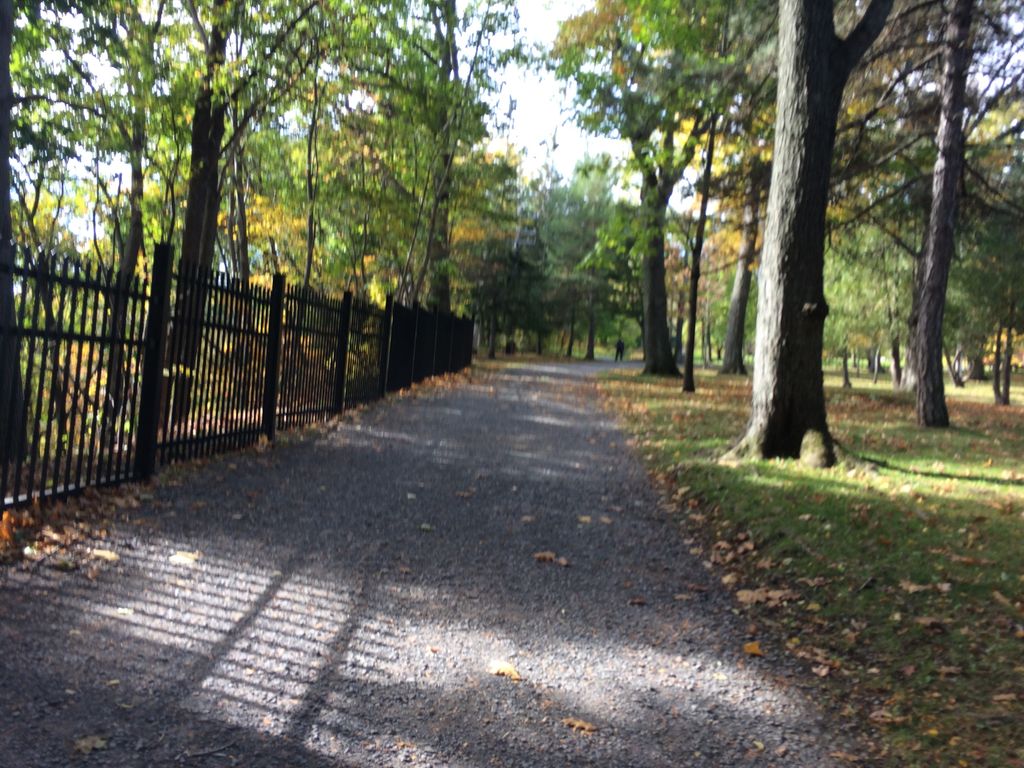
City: quebec_city